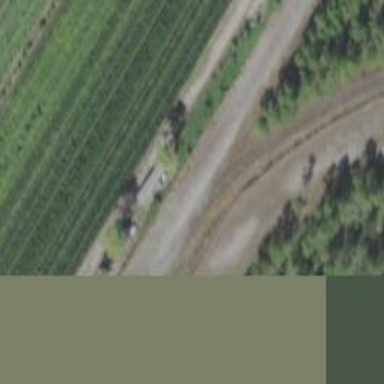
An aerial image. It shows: Railway spur service.